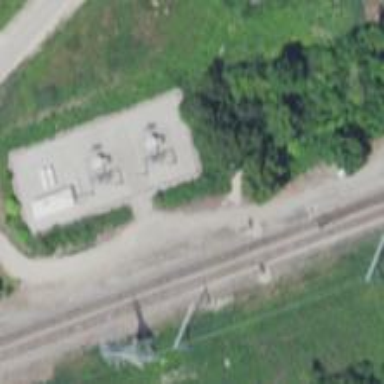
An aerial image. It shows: Power pole.